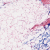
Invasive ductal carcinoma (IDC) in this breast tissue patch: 0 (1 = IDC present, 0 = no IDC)